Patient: sex M, age 43
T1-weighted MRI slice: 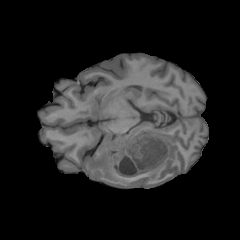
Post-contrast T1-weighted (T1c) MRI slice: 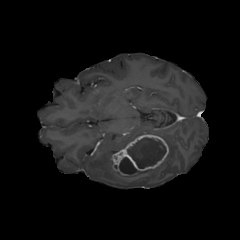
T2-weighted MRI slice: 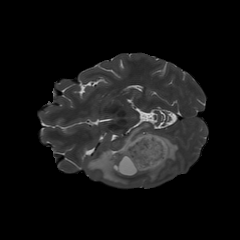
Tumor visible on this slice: yes
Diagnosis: Glioblastoma, IDH-wildtype
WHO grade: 4